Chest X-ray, PA view. Patient: 44 years old, sex F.
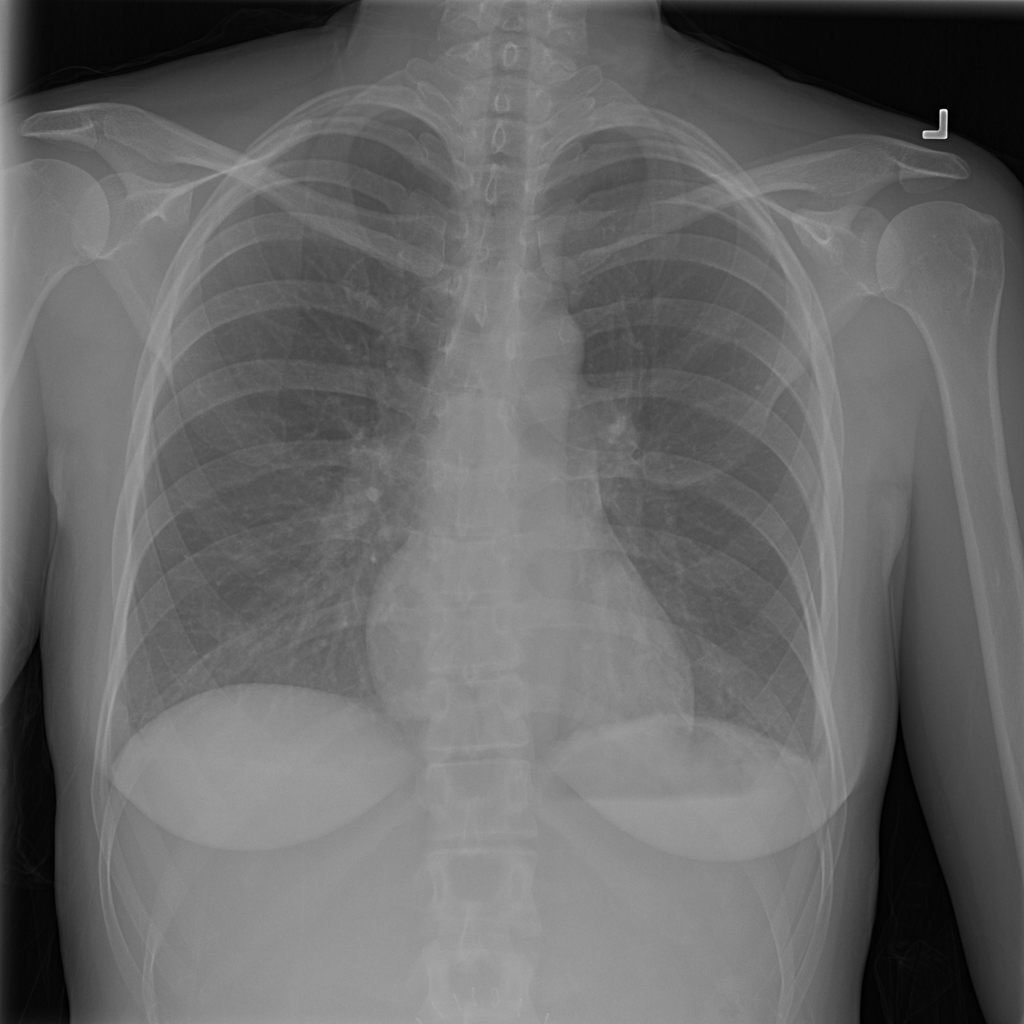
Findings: No Finding